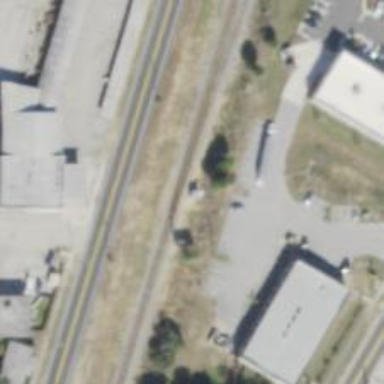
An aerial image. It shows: Site related to the railway.